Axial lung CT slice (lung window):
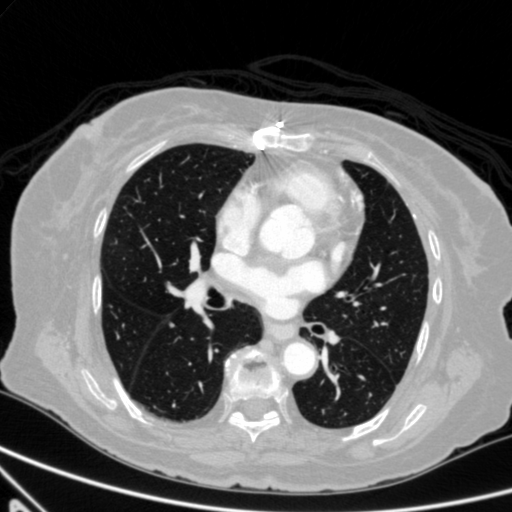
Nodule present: no